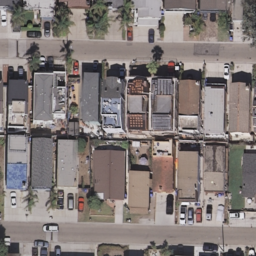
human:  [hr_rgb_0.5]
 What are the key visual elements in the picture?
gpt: dense residential